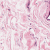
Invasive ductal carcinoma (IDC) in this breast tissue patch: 0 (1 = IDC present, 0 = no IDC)